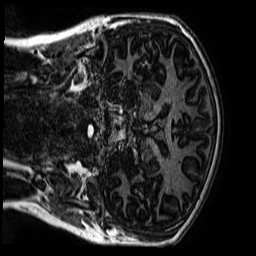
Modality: MP2RAGE
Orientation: coronal
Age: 12
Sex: male
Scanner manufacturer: siemens
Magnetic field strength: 3 T
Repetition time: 4 s
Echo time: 0.00299 s